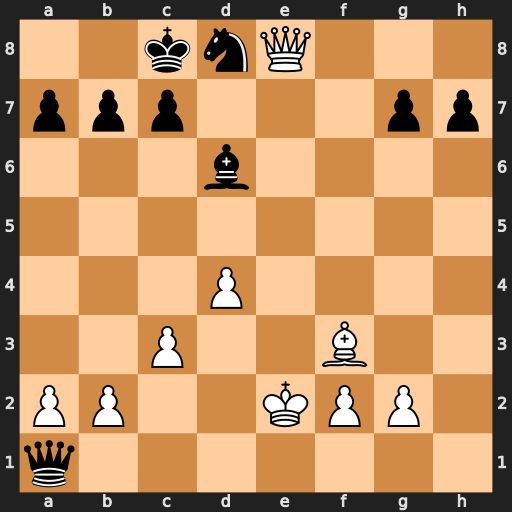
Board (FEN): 2knQ3/ppp3pp/3b4/8/3P4/2P2B2/PP2KPP1/q7
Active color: w
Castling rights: -
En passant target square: -
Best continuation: Bg4+ Kb8 Qxd8#